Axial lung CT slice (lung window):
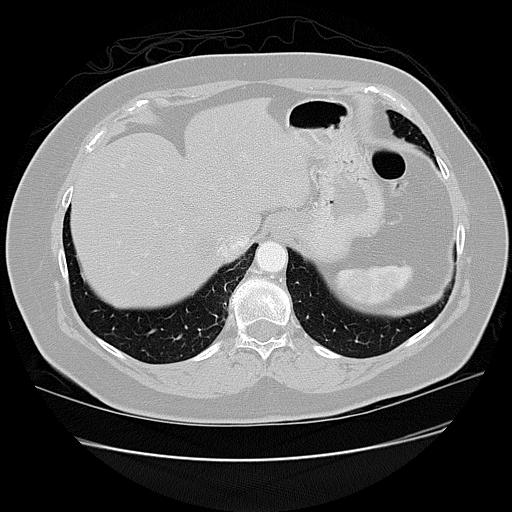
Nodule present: no